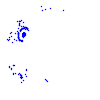
Particle: electron